Question: Please tell me whether it is possible to create a file named setup.exe. I want to have the end user to a single file installer. At this point, I click 'build' and the output like this:
I would like to output was a setup.exe. If it is not possible, then the setup.exe file.msi
basic msi | 2010 premier
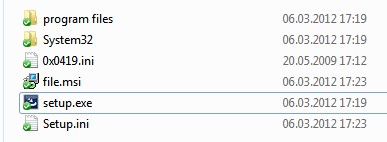
Answer: Sure, you just use the release wizard:
<URL>
When you get to the Media Type dialog select "Network Image" , on the Release Configuration dialog select "Compress All Files" and on the Setup Laucncher Dialog select "Create Installation Launcher (Setup.exe)"